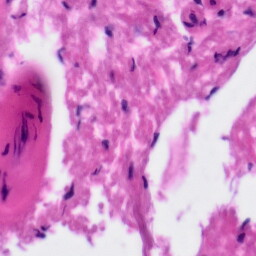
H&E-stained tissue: Tonsil